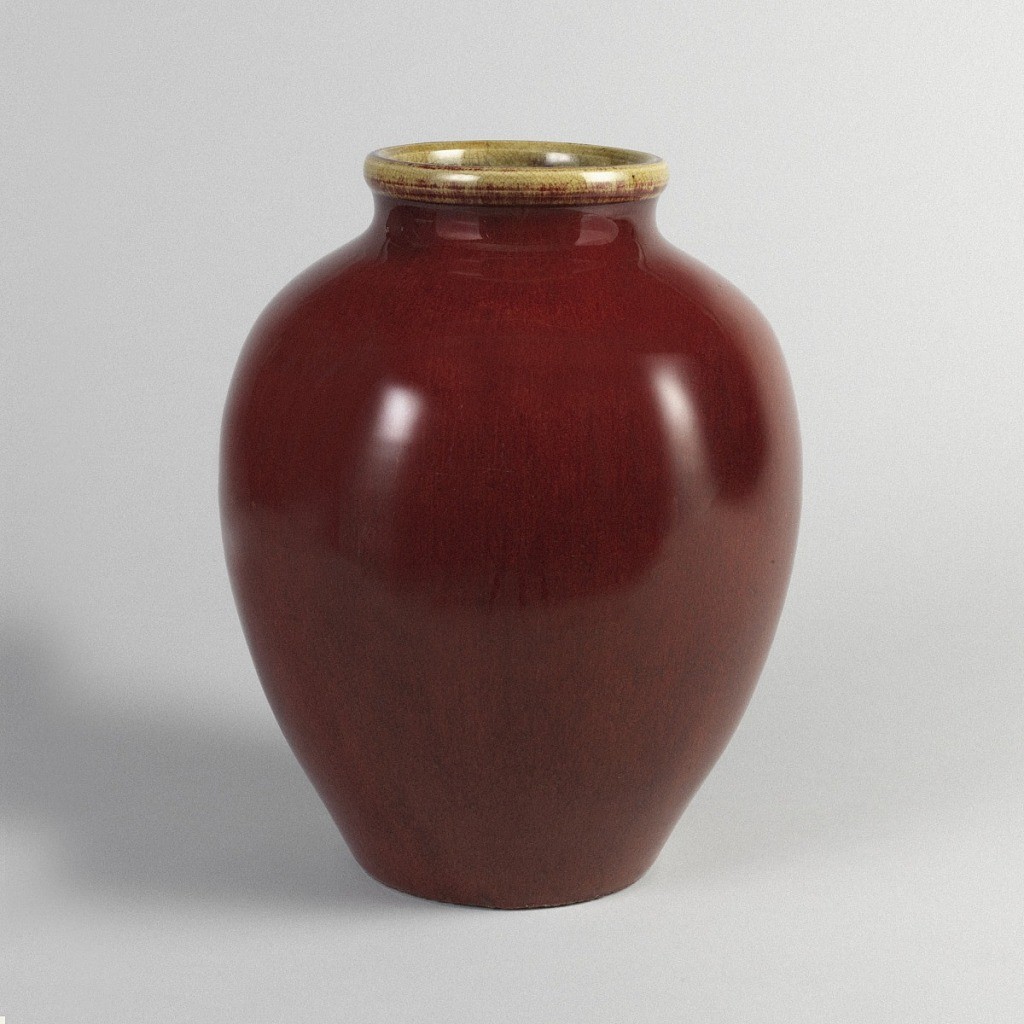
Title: Jar
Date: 18th century
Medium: Molded, glazed hard-paste porcelain
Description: Ovoid form with rounded lip; "Sang de Boeuf" or oxblood glaze running to foot where it was ground away. "Celadon" glaze inside and over lip where it flows with red. Also "celadon" glaze in poorly finished foot. Firing crack at neck.